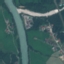
Land use / land cover class: River